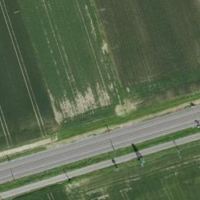
EUNIS habitat code: 52
Species observed at this site:
Pica pica
Columba livia